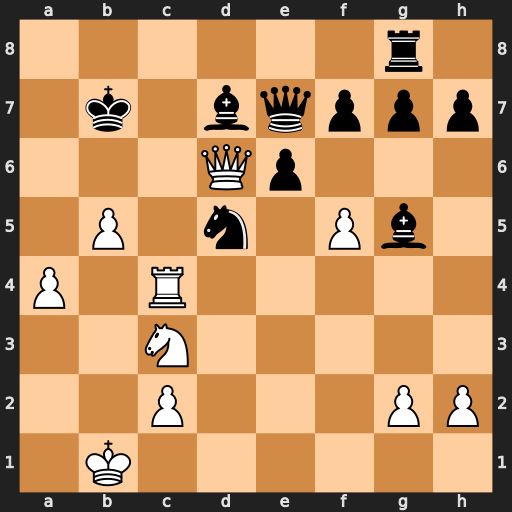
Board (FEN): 6r1/1k1bqppp/3Qp3/1P1n1Pb1/P1R5/2N5/2P3PP/1K6
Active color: w
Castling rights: -
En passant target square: -
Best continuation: Qa6+ Kb8 Nxd5 exd5 Qb6+